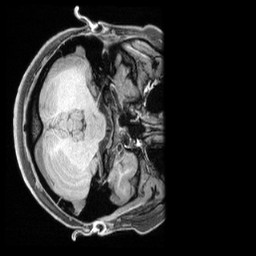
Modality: T1w
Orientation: axial
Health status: healthy
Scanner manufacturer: siemens
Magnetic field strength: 3 T
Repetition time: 2.4 s
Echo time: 0.00201 s